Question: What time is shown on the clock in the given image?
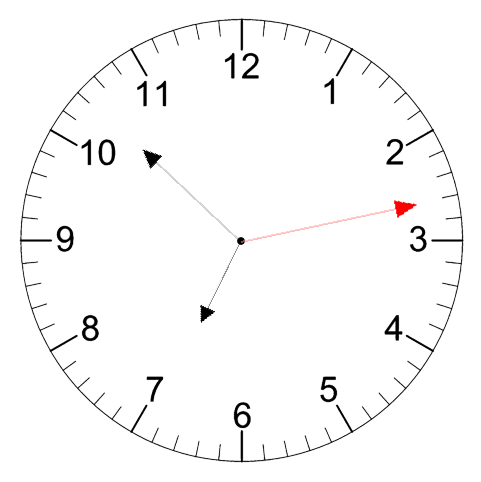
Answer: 06:52:13